Question: '''
import javax.swing.*;
import java.awt.*;
class MainGui{
JFrame frame = new JFrame();
JPanel mainPanel = new JPanel();
JButton newBut = new JButton("New Game");
JButton continueBut = new JButton("Continue");
JButton exitBut = new JButton("Exit");
JLabel backImage = new JLabel(new ImageIcon("C:\Users\BSK\Desktop\game5.jpg"));
public MainGui(){
frame.setSize(600,800);
frame.setVisible(true);
frame.setResizable(false);
setButtonSize();
frame.setLayout(new BorderLayout());
frame.setContentPane(backImage);
frame.getContentPane().setLayout(new BoxLayout(frame.getContentPane(),BoxLayout.Y_AXIS));
insertBlankArea(frame);
frame.getContentPane().add(newBut);
insertBlankArea(frame);
frame.getContentPane().add(continueBut);
insertBlankArea(frame);
frame.getContentPane().add(exitBut);
frame.setSize(799,800);
}
public void insertBlankArea(JFrame frame){
frame.getContentPane().add(Box.createRigidArea(new Dimension(280,155)));
}
public void setButtonSize(){
Dimension dim = new Dimension(100,100);//here is the problem,i am not getting the desired dimension and the size of buttons remains the default.
newBut.setPreferredSize(dim);
continueBut.setPreferredSize(dim);
exitBut.setPreferredSize(dim);
}
public static void main(String[] args) {
MainGui mainGui = new MainGui();
}
}
'''
So iam not getting the defined size for the buttons but when i set 'frame.setResizable(false);' then when i stretch the screen the button's height increases but its width still remains the same.
So please tell me what is going wrong?
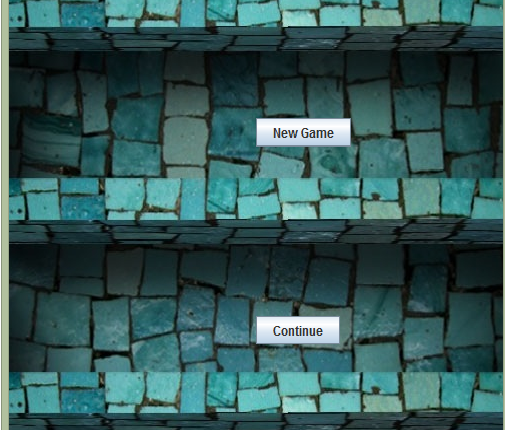
Answer: Just reading your short descrption, I have no idea what your problem is. But based solely on the question title
> "How to give a preffered size to the JButton?"
Don't. Let the the layout manager handle this for you. If you want a bigger button, you can use 'JButton.setMargins(Insets)' and/or 'JButton.setFont(Font)' where you specify a bigger font.
If you want you button stretched or to stretch, You need to select an appropriate layout manager, that will or won't respect the buttons preferred size. For instance, BorderLayout and GridLayout respect preferred sizes and will stretch the button the fit, and FlowLayout, BoxLayout, and GridBagLayout respect the preferred size. As you can see <URL>

---
See example with GridBagLayout

'''
import javax.swing.*;
import java.awt.*;
class MainGui {
JFrame frame = new JFrame();
JPanel mainPanel = new JPanel();
JButton newBut = new JButton("New Game");
JButton continueBut = new JButton("Continue");
JButton exitBut = new JButton("Exit");
JLabel backImage = new JLabel(new ImageIcon(
getClass().getResource("images.jpg")));
public MainGui() {
backImage.setLayout(new BorderLayout());
frame.setContentPane(backImage);
JPanel mainPanel = new JPanel(new GridBagLayout());
mainPanel.setOpaque(false);
GridBagConstraints gbc = new GridBagConstraints();
gbc.gridy = 0;
gbc.weightx = 1.0;
gbc.weighty = 1.0;
mainPanel.add(newBut, gbc);
gbc.gridy = 1;
mainPanel.add(continueBut, gbc);
gbc.gridy = 2;
mainPanel.add(exitBut, gbc);
frame.setDefaultCloseOperation(JFrame.EXIT_ON_CLOSE);
frame.add(mainPanel);
frame.setSize(250, 275);
frame.setLocationRelativeTo(null);
frame.setVisible(true);
}
public static void main(String[] args) {
SwingUtilities.invokeLater(new Runnable(){
public void run() {
MainGui mainGui = new MainGui();
}
});
}
}
'''
And here's with nesting panels which will give the same result
'''
import java.awt.GridBagLayout;
import java.awt.GridLayout;
import javax.swing.ImageIcon;
import javax.swing.JButton;
import javax.swing.JFrame;
import javax.swing.JLabel;
import javax.swing.JPanel;
import javax.swing.SwingUtilities;
class MainGui {
JFrame frame = new JFrame();
JPanel mainPanel = new JPanel();
JButton newBut = new JButton("New Game");
JButton continueBut = new JButton("Continue");
JButton exitBut = new JButton("Exit");
JLabel backImage = new JLabel(new ImageIcon(
getClass().getResource("images.jpg")));
public MainGui() {
backImage.setLayout(new GridLayout(3,1));
frame.setContentPane(backImage);
JPanel p1= new JPanel(new GridBagLayout());
p1.setOpaque(false);
p1.add(newBut);
JPanel p2 = new JPanel(new GridBagLayout());
p2.setOpaque(false);
p2.add(continueBut);
JPanel p3 = new JPanel(new GridBagLayout());
p3.setOpaque(false);
p3.add(exitBut);
frame.add(p1);
frame.add(p2);
frame.add(p3);
frame.setDefaultCloseOperation(JFrame.EXIT_ON_CLOSE);
frame.setSize(250, 275);
frame.setLocationRelativeTo(null);
frame.setVisible(true);
}
public static void main(String[] args) {
SwingUtilities.invokeLater(new Runnable(){
public void run() {
MainGui mainGui = new MainGui();
}
});
}
}
'''